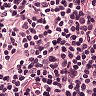
Metastatic tissue present: no